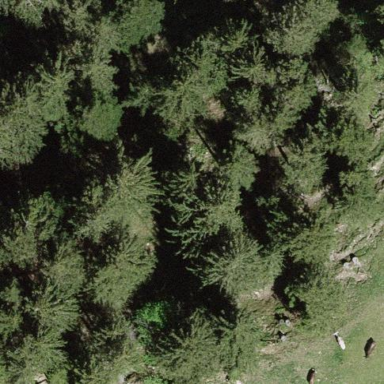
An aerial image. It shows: Forest area.